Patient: sex M, age 62
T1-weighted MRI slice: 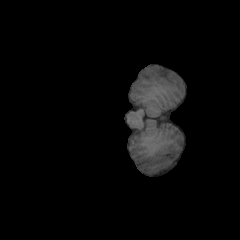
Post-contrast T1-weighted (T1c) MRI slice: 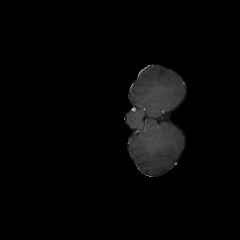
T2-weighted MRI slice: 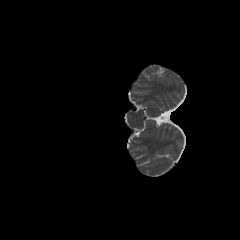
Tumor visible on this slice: no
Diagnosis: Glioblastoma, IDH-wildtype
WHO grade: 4